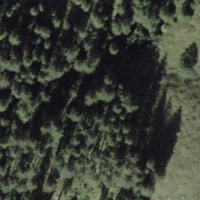
EUNIS habitat code: 32
Species observed at this site:
Aporia crataegi
Fabriciana adippe
Lysandra coridon
Melitaea diamina